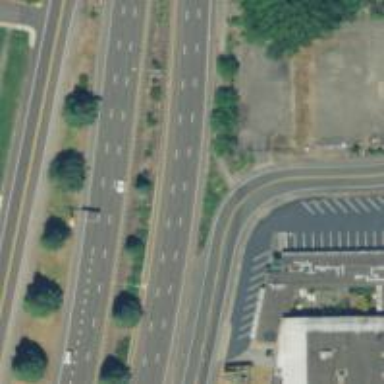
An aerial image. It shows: Secondary road with sidewalk on the left.